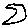
Label: moon